Question: First see the screenshot.

As you see in the previous picture, the words that in the left is more to top, while the right words that in the right is more to bottom, and I'm tried to use 'vertical-align' but did not work well. <URL>
What I want is, the left and right words to be vertically aligned to textbox.
'''
<div id="top_nav">
<div id="top_nav_container" class="clear">
<div id="top_nav_left" class="float_left">
<span>
<a href=""> Message </a>&nbsp;
<a href=""> Reputation </a>
</span>
</div>
<div id="top_nav_right" class="float_right">
<span>
<a href=""> Login </a>&nbsp;
<a href=""> SignUp </a>
</span>
<span id="top_nav_search">
<form action="" method="get">
<input type="text" name="search" id="search" />
</form>
</span>
</div>
</div>
</div>
'''
'''
input[type='text'], input[type='password'] {min-width:200px; padding:5px; color:#4F5155;}
form {display:inline;}
.float_left {float:left;}
.float_right {float:right;}
div#top_nav {height:40px; background-color:#eee; padding:5px;}
div#top_nav_container {width:980px; margin:0 auto;}
div#top_nav_left, div#top_nav_right {}
div#top_nav_left span, div#top_nav_right span {}
div#top_nav_left a, div#top_nav_right a{}
div#top_nav_left a:hover, div#top_nav_right a:hover{background-color:#fff;}
span#top_nav_search {margin-left:15px;}
'''
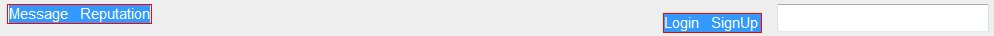
Answer: 'vertical-align' does not work with floated elements.
You could set line-height though as in <URL>:
'''
div#top_nav {height:40px; background-color:#eee; padding:5px; line-height: 38px}
'''
don't add the tag names to the rule if you're using id-selectors, e.g:
'''
div#top_nav {line-height: 38px} //Bad
#top_nav {line-height: 38px} //Good
'''